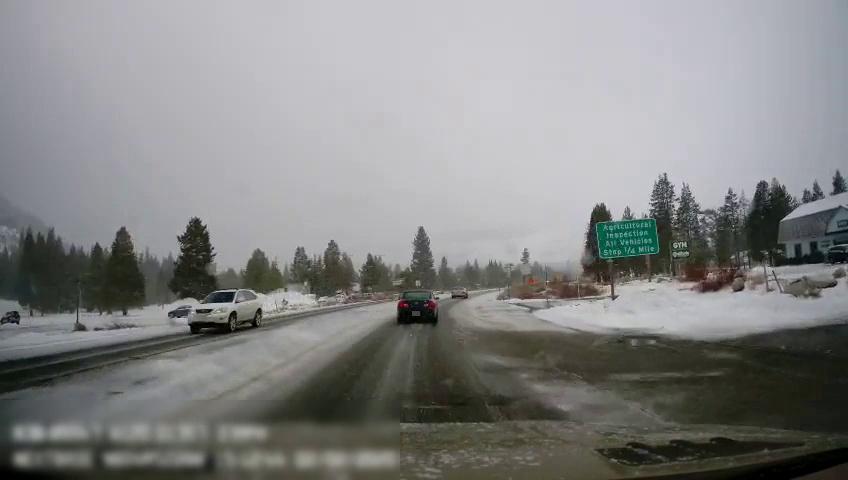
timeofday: Day
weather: Snowy
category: Drivable Space
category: Vehicles | SUV
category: Vehicles | Car
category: Vehicles | Car
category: Vehicles | Car
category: Vehicles | SUV
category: Vehicles | SUV
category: Traffic | Signs